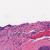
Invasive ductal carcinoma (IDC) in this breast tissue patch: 0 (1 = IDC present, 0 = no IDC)